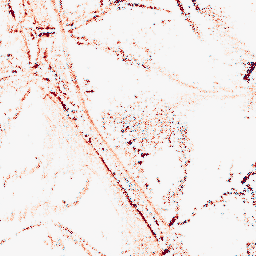
Category: morphological
Decomposition family: morphological_diamond
Decomposition parameters: operation: opening
radius: 3
Upsampling method: regularized
Upsampling parameters: scale: 4
lambda_reg: 0.1
Upsampling scale: 4